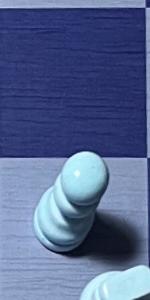
Label: Pawn_White